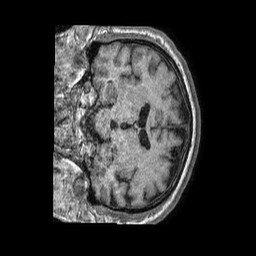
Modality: T1w
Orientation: coronal
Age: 48
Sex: male
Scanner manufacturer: philips
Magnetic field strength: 1.5 T
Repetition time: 0.00757 s
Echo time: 0.003447 s